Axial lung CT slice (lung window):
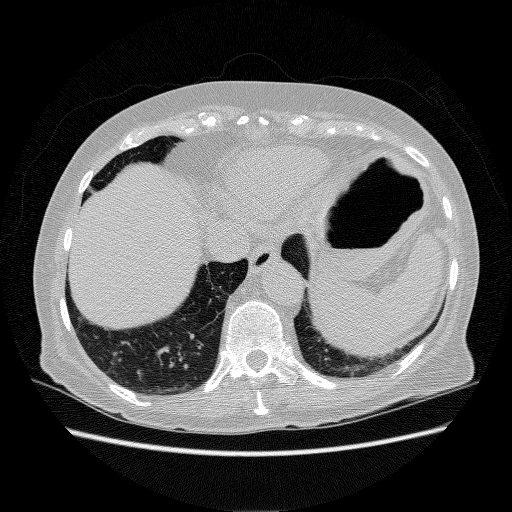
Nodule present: no